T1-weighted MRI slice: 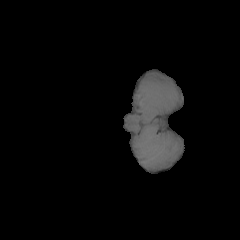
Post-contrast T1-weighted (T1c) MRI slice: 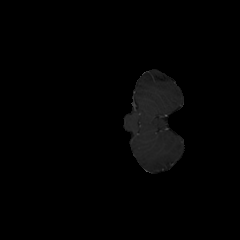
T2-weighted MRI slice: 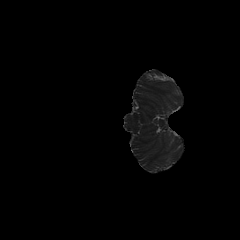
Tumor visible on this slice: no